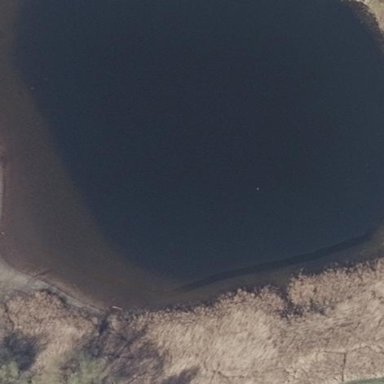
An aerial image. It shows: Peaceful pond surrounded by nature.